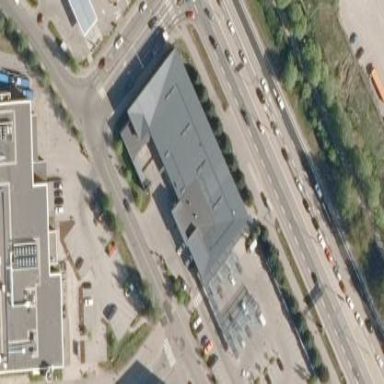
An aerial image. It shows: Retail area.